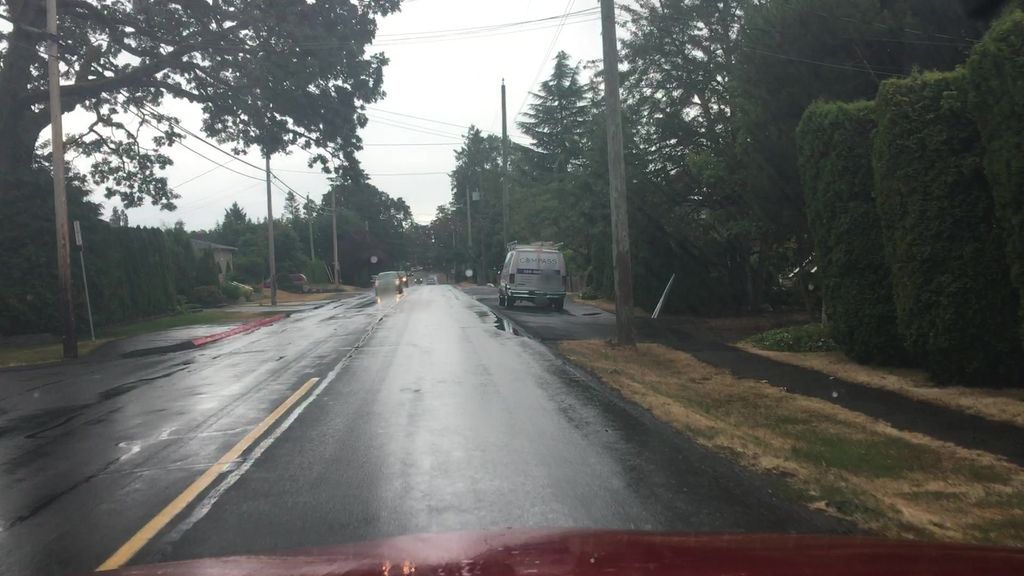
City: victoria